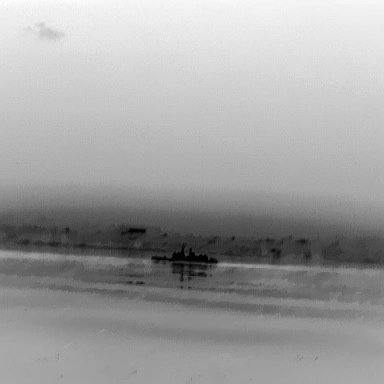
There is a warship in the infrared image.